Question: I have an WEB API 2 that returns a json.
I'm trying to parse that json returned by the web api, but I have some hard time understanding what means '$F_1'

As you can see in the picture, I use jQuery 'each' to iterate through the data returned ...
How can I parse the $F_1 result? And why is named $F_1?
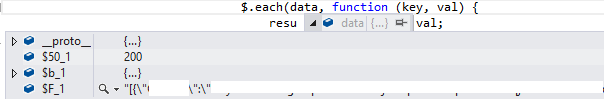
Answer: I figured it out. As it is a proxy call from within SharePoint, the result can be parsed like this:
'''
var val = JSON.parse(data.get_body());
var msg = '';
$.each(val, function (index, value)
{
msg += value.PropertyName;
});
'''